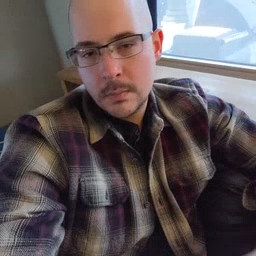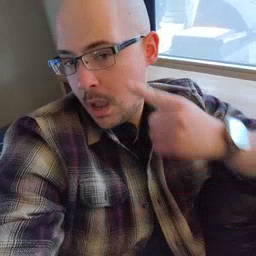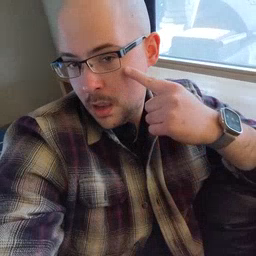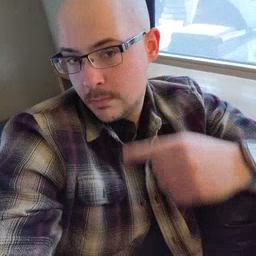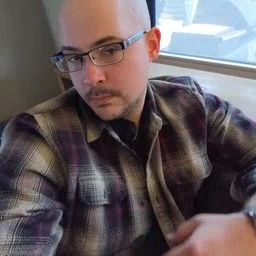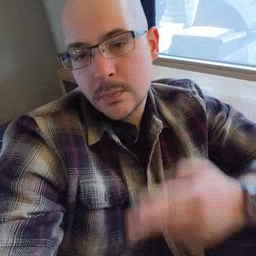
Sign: eye